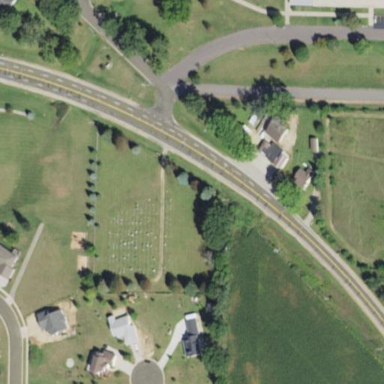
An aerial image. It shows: Cemetery.